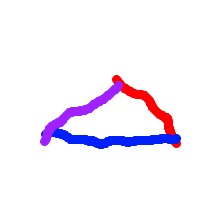
Shape: triangle